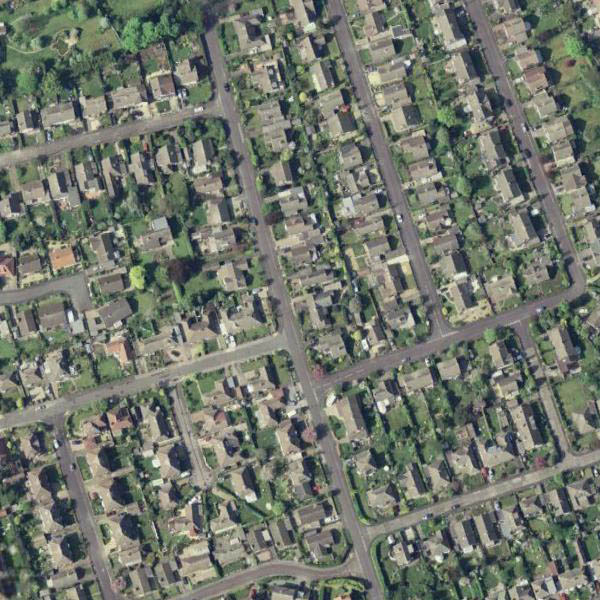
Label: DenseResidential